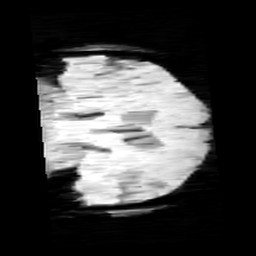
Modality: minIP
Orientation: coronal
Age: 10
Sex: female
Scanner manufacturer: siemens
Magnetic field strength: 3 T
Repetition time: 0.027 s
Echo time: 0.02 s